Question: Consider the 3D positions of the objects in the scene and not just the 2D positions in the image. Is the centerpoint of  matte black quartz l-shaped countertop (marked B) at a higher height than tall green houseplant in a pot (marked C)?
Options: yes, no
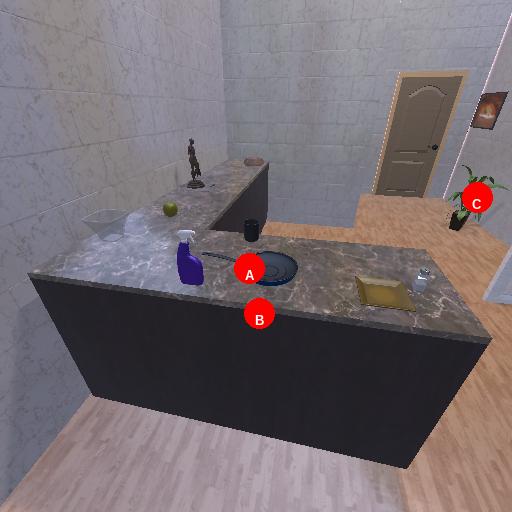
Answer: yes